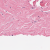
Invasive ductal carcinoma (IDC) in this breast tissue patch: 0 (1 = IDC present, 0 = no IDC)